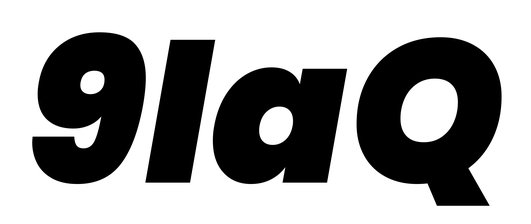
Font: Poppins-BlackItalic